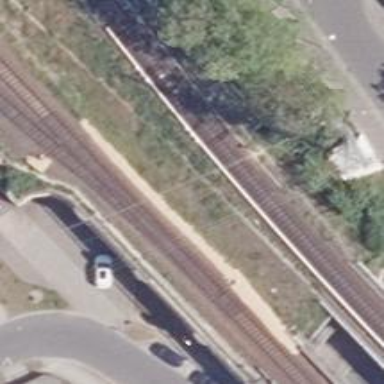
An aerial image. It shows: Railway switch.